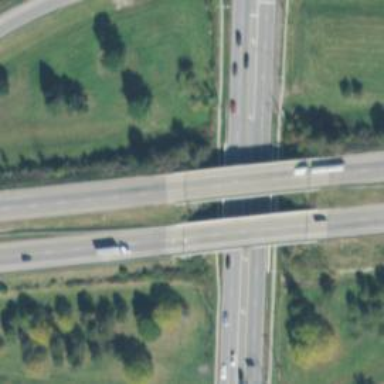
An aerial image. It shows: Motorway bridge.